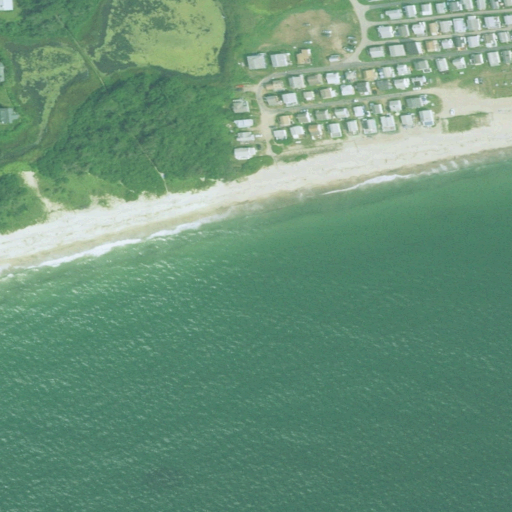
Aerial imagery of beach in Rhode Island named Roy Carpenters Beach containing open water, barren land, herbaceous wetlands, deciduous forest, high intensity development, medium intensity development, low intensity development, open development, and grassland